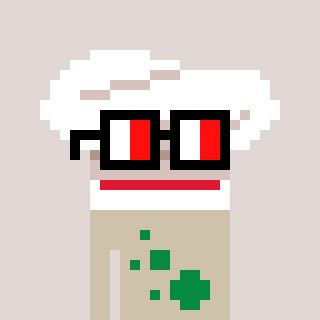
a pixel art character with square glasses with black frames and red eyes, a chef hat-shaped head and a bege-colored body on a warm background